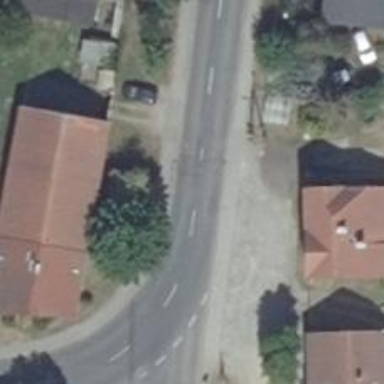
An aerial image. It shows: Secondary road with asphalt surface.